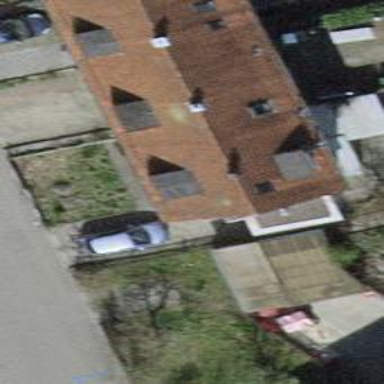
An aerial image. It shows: House with tile roof.